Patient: sex M, age 31
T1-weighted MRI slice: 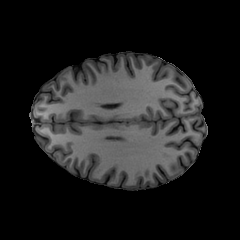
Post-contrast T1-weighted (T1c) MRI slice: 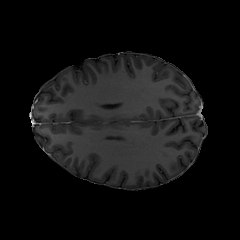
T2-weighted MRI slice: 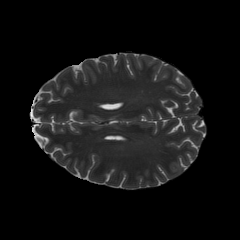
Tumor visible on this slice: no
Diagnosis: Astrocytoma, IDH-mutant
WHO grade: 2